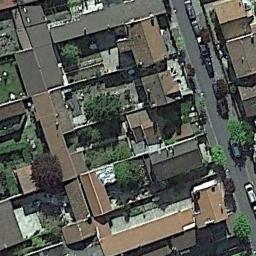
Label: dense_residential